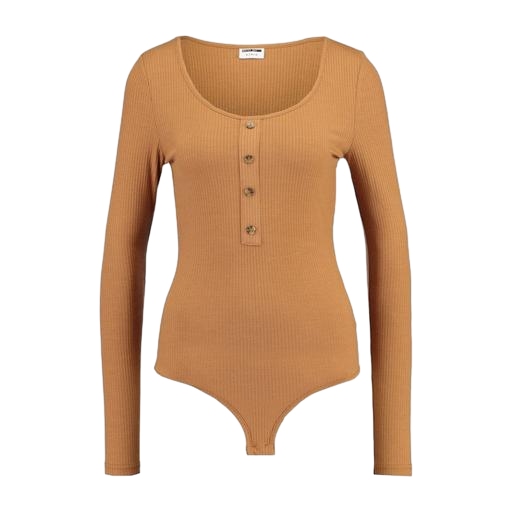
brown and long sleeves, brown long sleeves, long sleeve, white background